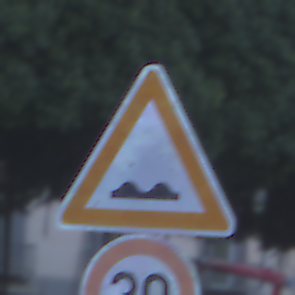
Verkehrszeichen: UnebeneFahrbahn
Zusatzzeichen unten: Geschwindigkeit30
Umgebung: Outdoor, Urban
Tageszeit: SunriseSunset
Wetter: PartlyCloudy
Licht: Natural
Jahreszeit: NotSpecified
Kontrast: LowContrast